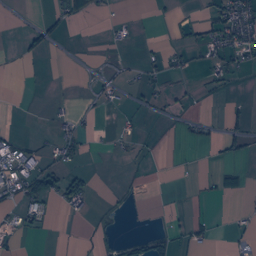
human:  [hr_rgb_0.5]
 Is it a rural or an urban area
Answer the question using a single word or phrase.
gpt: rural

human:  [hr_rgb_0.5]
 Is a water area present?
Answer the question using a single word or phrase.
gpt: yes

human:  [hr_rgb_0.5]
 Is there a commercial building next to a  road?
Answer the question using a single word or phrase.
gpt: yes

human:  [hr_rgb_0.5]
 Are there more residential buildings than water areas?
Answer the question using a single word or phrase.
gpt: yes

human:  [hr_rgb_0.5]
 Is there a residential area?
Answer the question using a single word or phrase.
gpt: yes

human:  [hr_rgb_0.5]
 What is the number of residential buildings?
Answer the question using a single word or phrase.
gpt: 281

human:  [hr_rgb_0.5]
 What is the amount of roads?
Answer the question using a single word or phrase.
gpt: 40

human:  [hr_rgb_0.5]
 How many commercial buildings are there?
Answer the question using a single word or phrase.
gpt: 1

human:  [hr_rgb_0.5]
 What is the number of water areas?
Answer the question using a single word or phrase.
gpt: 6

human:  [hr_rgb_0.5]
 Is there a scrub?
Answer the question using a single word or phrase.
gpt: yes

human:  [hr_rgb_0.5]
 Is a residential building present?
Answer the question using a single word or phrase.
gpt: yes

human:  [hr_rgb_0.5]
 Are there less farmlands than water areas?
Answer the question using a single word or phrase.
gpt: no

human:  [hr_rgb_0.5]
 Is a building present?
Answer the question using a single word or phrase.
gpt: yes

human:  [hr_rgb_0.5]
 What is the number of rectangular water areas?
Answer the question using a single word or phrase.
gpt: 0

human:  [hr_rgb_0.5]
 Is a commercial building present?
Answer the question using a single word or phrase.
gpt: yes

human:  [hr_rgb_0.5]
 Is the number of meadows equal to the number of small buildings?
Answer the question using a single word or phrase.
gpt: no

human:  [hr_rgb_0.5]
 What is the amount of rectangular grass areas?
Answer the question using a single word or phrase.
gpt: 1

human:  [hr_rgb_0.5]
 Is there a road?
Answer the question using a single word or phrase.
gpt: yes

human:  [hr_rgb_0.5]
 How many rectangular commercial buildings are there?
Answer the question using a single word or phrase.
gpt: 1

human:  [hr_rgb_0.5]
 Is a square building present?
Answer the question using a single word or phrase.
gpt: no

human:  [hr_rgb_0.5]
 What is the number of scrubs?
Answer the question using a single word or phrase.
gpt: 10

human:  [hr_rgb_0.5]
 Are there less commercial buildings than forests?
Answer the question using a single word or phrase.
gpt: yes

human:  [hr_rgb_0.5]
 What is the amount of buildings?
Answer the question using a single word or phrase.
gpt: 287

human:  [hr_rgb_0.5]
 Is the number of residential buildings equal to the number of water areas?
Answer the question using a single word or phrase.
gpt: no

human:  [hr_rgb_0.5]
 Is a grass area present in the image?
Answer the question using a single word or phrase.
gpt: yes

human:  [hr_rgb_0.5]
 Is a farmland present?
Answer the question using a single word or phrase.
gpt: yes

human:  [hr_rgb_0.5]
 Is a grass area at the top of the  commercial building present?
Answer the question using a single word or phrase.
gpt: yes

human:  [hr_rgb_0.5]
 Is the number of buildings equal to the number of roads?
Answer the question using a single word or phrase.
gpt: no

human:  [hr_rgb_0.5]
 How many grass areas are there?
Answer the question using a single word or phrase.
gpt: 24

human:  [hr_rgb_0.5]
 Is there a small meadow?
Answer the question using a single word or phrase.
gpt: no

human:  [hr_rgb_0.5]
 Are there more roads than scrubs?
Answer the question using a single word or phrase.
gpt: yes

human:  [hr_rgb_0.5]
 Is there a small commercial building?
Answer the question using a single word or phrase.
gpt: yes

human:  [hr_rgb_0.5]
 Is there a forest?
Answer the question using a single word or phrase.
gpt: yes

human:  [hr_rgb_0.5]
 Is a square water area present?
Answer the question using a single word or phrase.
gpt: no

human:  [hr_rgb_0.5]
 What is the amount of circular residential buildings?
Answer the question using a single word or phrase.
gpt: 0

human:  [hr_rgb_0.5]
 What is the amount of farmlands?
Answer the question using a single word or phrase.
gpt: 20

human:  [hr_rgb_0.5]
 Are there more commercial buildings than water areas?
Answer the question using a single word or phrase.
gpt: no

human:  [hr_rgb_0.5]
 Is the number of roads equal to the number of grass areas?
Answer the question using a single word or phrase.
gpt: no

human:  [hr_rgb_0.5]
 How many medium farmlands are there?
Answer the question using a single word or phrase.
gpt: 0

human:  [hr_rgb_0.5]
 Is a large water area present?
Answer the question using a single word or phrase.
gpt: yes

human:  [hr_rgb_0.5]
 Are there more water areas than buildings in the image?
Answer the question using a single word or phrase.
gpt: no

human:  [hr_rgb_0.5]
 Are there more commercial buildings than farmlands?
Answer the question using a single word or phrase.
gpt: no

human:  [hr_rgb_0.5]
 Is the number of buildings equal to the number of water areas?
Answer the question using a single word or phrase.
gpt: no

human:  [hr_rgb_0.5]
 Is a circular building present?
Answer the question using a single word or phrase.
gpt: no

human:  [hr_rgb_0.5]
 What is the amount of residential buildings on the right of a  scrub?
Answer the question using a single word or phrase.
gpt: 281

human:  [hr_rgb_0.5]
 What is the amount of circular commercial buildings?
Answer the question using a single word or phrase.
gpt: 0

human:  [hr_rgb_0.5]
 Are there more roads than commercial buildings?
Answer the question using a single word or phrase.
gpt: yes

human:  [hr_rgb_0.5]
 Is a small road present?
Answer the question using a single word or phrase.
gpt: yes

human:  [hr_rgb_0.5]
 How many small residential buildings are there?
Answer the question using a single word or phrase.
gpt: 280

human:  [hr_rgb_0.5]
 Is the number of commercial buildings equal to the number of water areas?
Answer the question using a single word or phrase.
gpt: no

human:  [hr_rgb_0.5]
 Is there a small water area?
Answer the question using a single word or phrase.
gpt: yes

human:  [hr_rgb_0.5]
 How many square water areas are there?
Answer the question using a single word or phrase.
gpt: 0

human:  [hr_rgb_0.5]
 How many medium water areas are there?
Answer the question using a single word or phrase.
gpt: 0

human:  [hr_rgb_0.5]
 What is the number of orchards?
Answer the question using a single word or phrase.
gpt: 1

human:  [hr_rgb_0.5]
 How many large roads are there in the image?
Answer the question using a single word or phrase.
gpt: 0

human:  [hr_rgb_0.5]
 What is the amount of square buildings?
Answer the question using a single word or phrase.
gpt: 0

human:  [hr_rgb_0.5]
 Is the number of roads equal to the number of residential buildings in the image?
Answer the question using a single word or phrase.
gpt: no

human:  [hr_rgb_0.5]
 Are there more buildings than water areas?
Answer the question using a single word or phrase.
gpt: yes

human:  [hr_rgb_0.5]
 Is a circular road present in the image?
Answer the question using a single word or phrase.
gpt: no

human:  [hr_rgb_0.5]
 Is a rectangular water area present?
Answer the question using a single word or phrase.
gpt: no

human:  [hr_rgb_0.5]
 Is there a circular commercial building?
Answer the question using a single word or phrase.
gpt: no

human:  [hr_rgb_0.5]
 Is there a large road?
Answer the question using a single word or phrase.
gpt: no

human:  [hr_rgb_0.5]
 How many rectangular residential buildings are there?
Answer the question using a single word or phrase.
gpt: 151

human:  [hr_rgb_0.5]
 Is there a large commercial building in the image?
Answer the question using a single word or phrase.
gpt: no